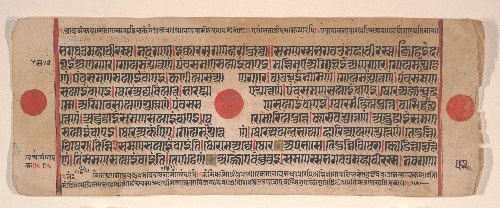
Artist: Bhadrabahu
Artist bio: Indian, died ca. 356 BCE
Date: 15th century
Object type: Folio
Classification: Paintings
Medium: Ink, opaque watercolor, and gold on paper
Culture: India (Gujarat)
Dimensions: (Average size .1–.71): 4 1/2 x 11 3/8 in. (11.4 x 28.9 cm)
Department: Asian Art
Credit line: Bequest of Cora Timken Burnett, 1956
Accession year: 1957
Repository: Metropolitan Museum of Art, New York, NY